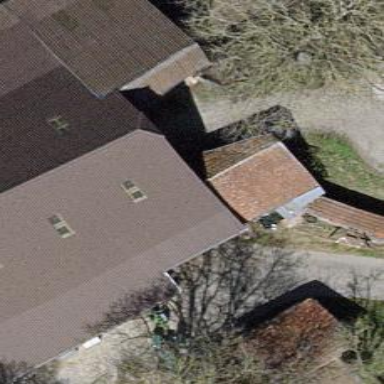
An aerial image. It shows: Shed.